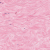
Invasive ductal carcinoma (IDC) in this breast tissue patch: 0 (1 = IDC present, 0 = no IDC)